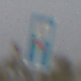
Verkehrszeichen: SackgasseFussgaengerDurchlaessig
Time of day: MorningAfternoon
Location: Outdoor (Nature)
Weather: PartlyCloudy
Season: NotSpecified
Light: Natural